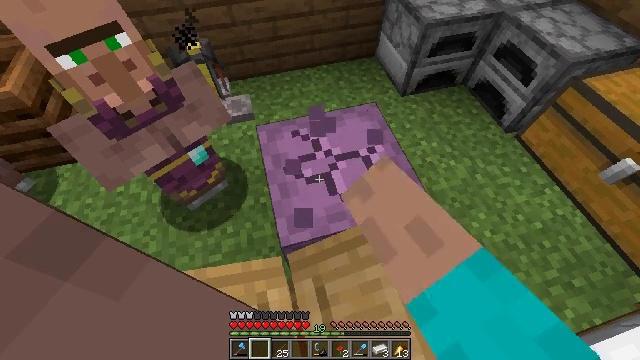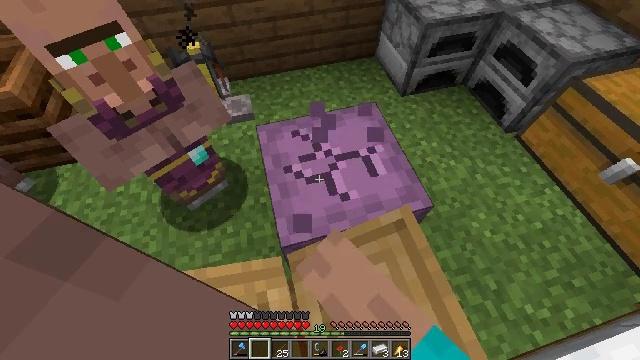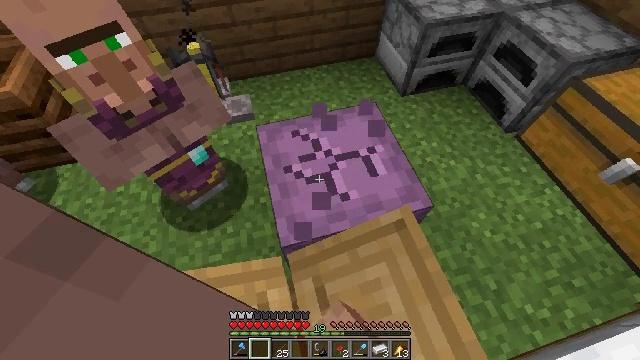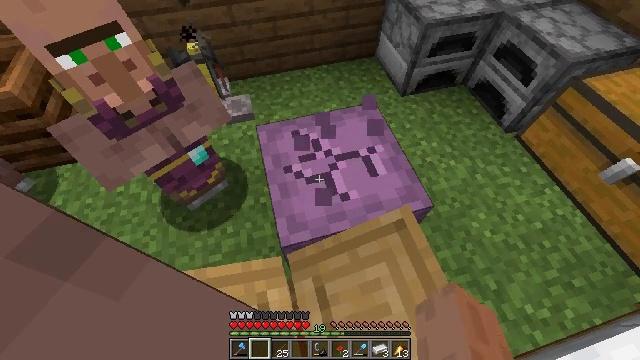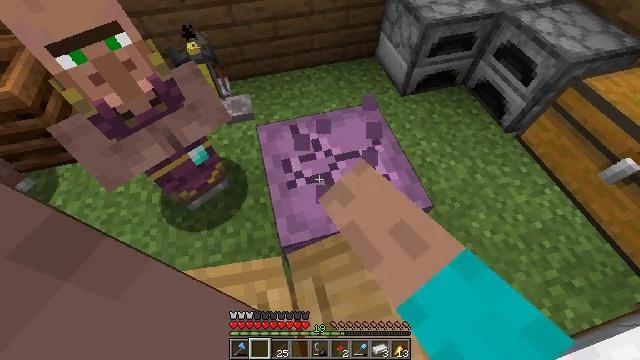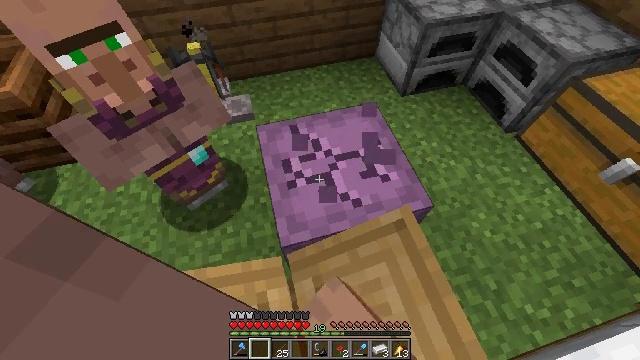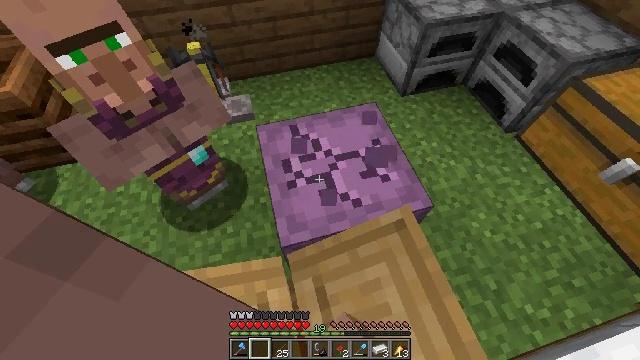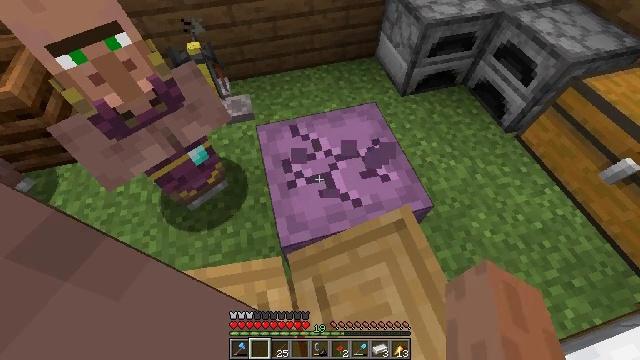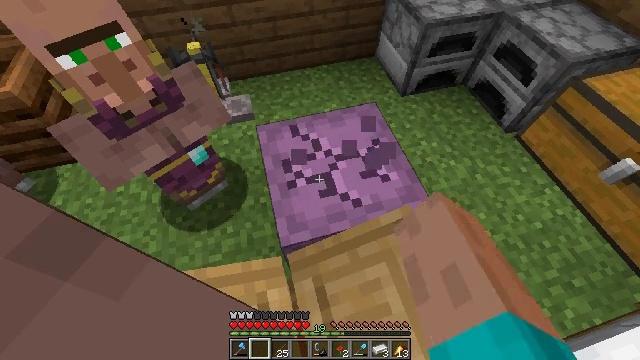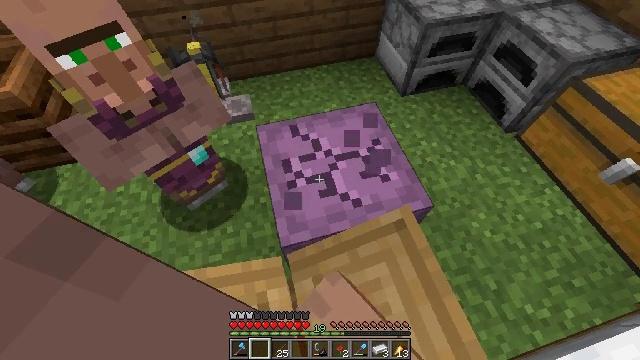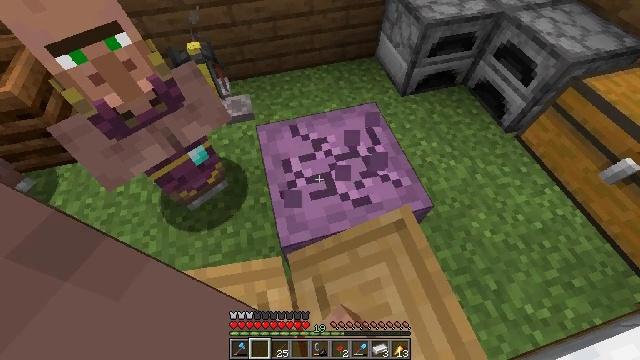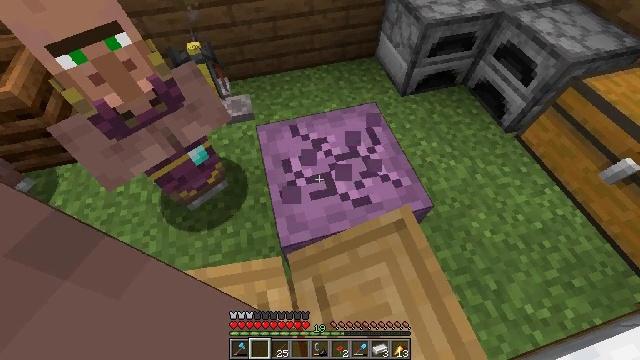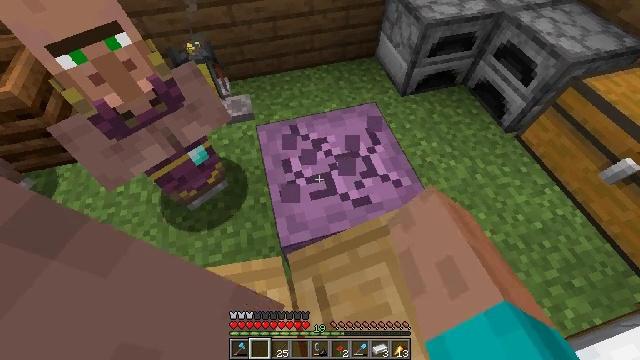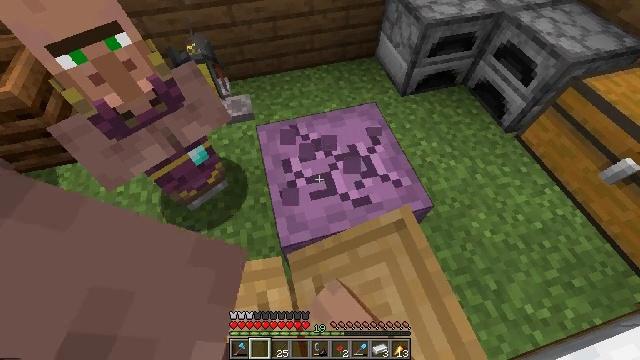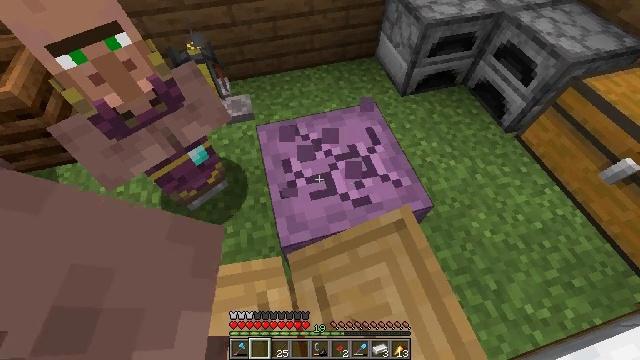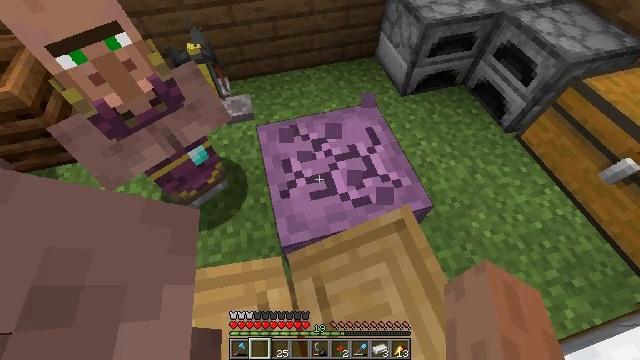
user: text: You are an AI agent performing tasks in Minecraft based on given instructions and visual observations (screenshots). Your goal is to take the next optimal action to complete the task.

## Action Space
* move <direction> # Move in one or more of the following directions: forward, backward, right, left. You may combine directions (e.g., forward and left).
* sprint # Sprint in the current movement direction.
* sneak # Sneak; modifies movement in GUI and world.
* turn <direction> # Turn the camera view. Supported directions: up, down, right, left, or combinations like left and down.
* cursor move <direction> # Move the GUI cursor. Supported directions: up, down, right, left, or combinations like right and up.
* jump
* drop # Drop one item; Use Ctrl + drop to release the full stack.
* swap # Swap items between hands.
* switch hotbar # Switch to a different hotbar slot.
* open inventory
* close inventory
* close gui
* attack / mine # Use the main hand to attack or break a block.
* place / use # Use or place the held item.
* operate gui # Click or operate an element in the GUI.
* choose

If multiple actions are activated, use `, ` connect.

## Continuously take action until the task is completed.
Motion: motion action
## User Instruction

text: Retrieve the shulker box into the inventory.
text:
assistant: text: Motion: attack / mine
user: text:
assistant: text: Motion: attack / mine
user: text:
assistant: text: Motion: attack / mine
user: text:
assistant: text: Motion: attack / mine
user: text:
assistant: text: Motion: attack / mine
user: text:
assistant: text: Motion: attack / mine
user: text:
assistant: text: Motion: attack / mine
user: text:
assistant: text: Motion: attack / mine
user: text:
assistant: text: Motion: attack / mine
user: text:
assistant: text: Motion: attack / mine
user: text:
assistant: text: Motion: attack / mine
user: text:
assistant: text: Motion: attack / mine
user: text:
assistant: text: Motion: attack / mine
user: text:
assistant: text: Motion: attack / mine
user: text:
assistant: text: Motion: attack / mine
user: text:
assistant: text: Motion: attack / mine
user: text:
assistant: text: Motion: attack / mine
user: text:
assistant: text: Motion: attack / mine
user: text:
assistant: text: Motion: attack / mine
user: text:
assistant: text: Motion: attack / mine
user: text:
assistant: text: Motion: attack / mine
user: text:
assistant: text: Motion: attack / mine
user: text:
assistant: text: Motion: attack / mine
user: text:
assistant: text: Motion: attack / mine
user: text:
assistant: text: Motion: attack / mine
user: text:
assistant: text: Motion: attack / mine
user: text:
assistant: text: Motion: attack / mine
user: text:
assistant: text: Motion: attack / mine
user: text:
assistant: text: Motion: attack / mine
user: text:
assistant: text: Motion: attack / mine